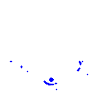
Particle: kaon